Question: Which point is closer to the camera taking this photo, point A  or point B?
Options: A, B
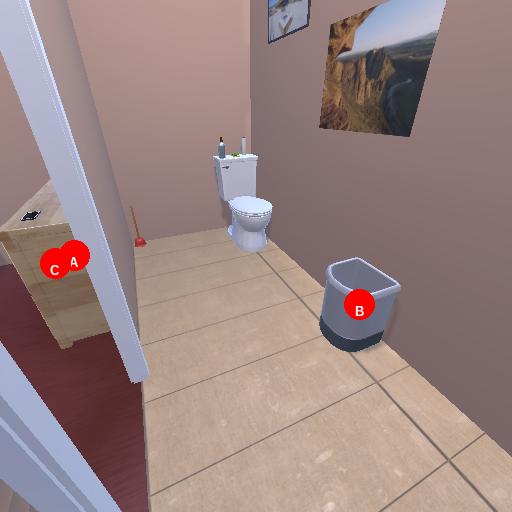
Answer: A